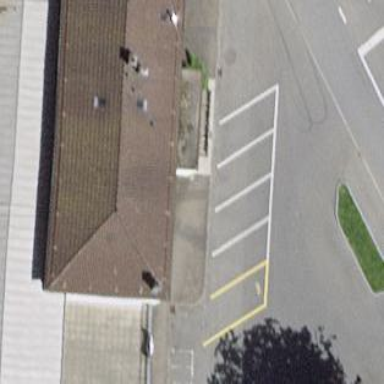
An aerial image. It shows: Transportation building.